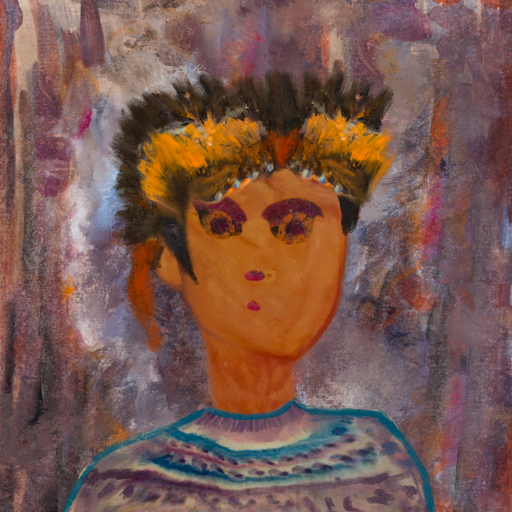
Background: Hypocrite, Head And Neck Front: Pious_Lady, Face Front: Doll, Bust: HillGirl, Hair Front: Roy_Bahadur, Head Accessory: Gypsy_Queen, Second Necklace: Blank, Necklace: Blank, Baby: Blank